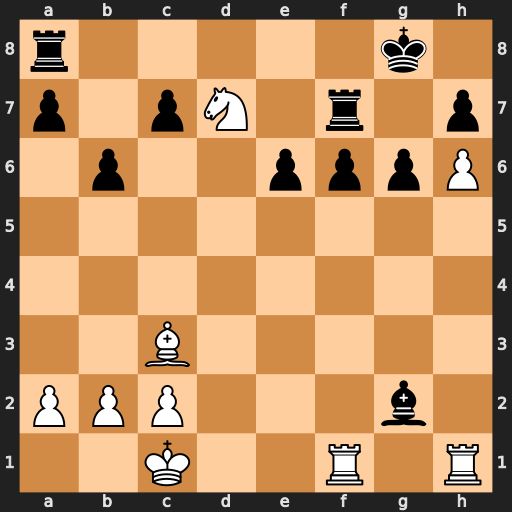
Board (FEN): r5k1/p1pN1r1p/1p2pppP/8/8/2B5/PPP3b1/2K2R1R
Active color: w
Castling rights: -
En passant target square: -
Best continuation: Nxf6+ Rxf6 Bxf6